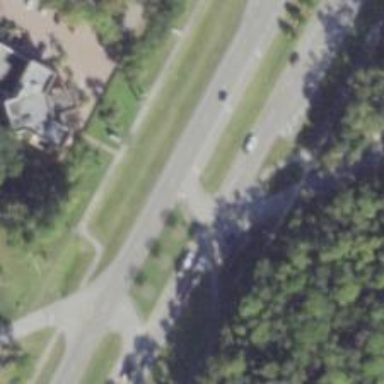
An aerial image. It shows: Asphalt road with primary link designation.